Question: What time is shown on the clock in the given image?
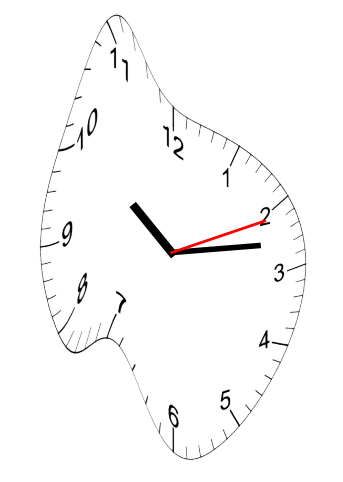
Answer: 10:13:11